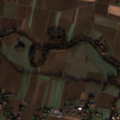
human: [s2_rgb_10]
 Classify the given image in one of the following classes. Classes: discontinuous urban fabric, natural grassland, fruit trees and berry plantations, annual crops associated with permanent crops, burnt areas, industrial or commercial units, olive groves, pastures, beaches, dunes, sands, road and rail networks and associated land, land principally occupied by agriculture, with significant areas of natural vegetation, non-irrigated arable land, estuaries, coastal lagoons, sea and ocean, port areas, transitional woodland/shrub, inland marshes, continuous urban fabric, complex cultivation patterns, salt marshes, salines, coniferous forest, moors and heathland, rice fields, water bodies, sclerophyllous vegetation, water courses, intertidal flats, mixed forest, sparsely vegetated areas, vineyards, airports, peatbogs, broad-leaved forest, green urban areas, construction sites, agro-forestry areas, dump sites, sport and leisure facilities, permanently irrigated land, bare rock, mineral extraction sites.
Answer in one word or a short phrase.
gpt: discontinuous urban fabric, non-irrigated arable land, land principally occupied by agriculture, with significant areas of natural vegetation